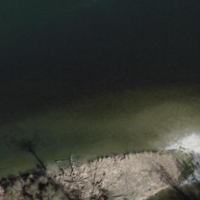
EUNIS habitat code: 15
Species observed at this site:
Milvus migrans